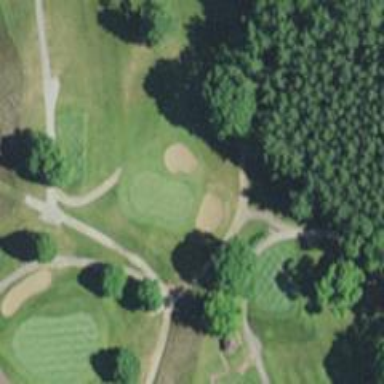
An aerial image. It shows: View of golf hole.